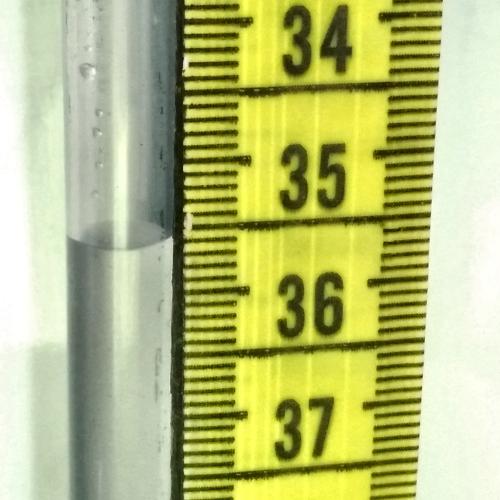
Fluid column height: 35.6 cm